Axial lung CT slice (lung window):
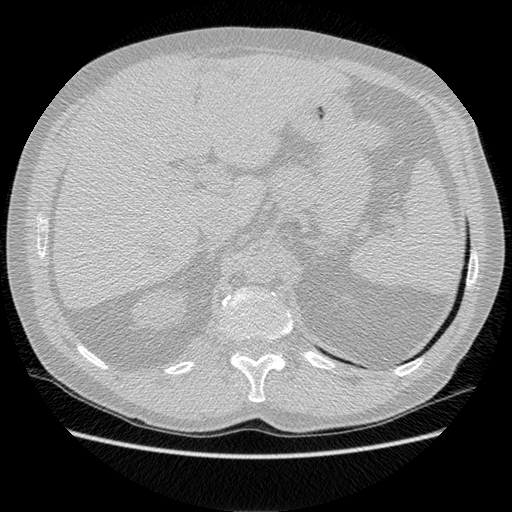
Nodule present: no